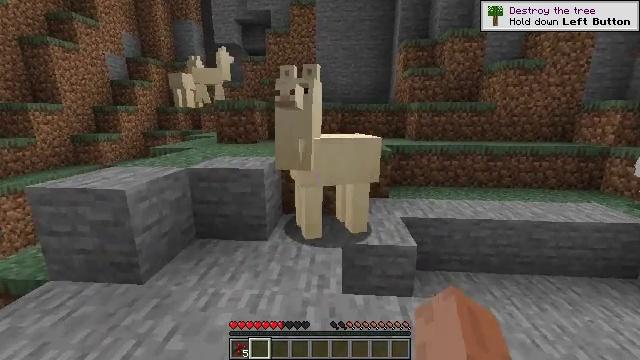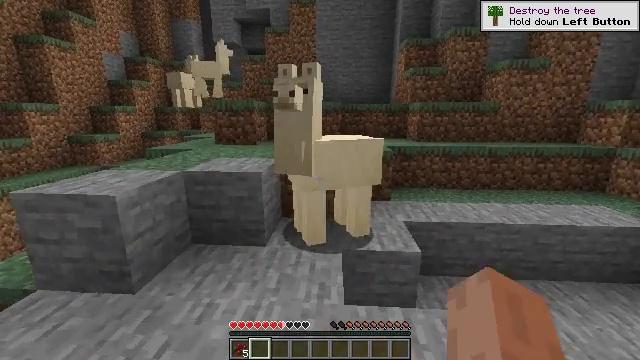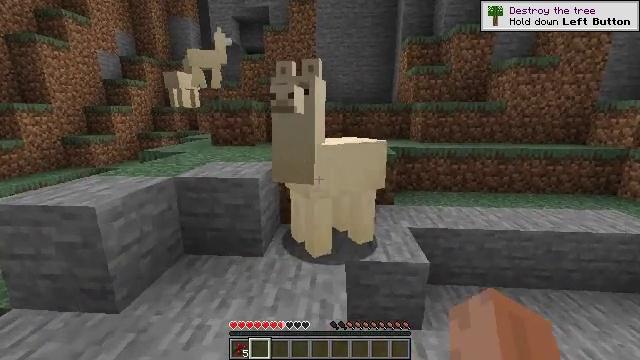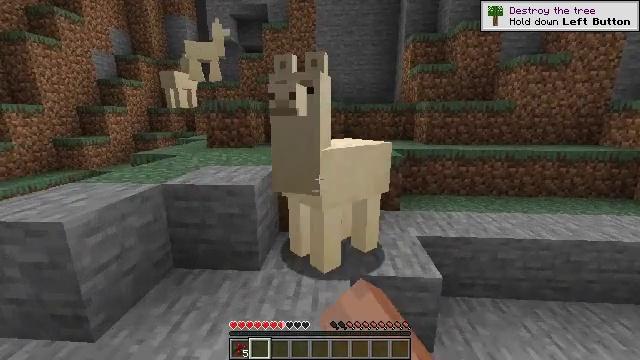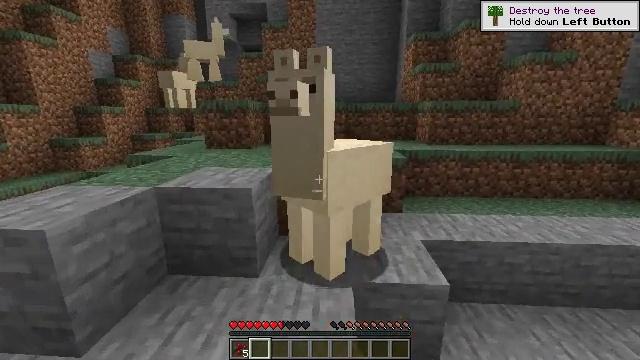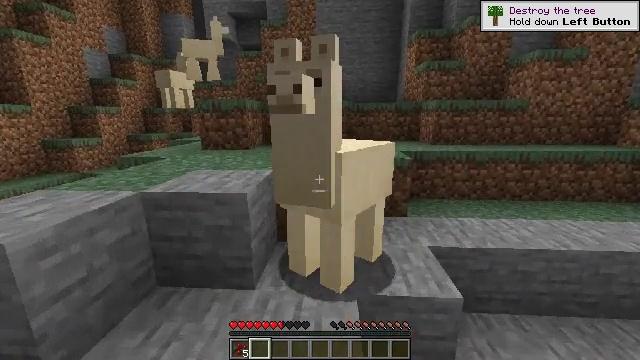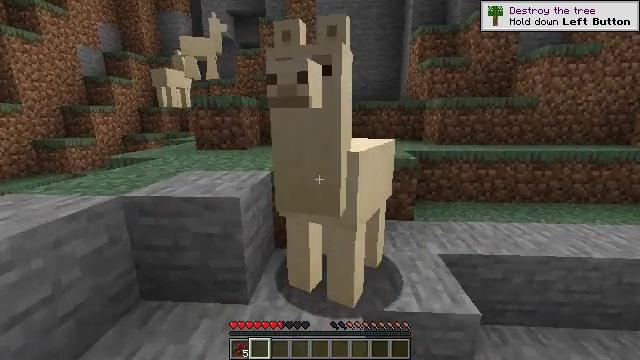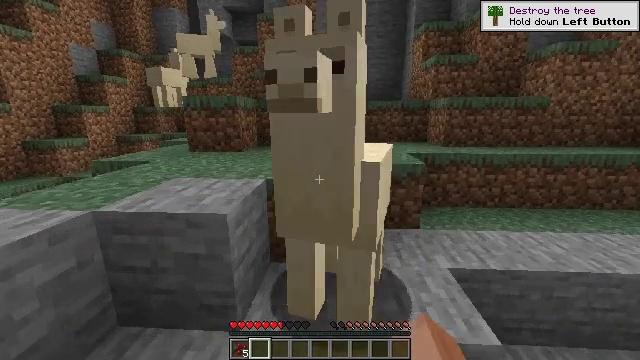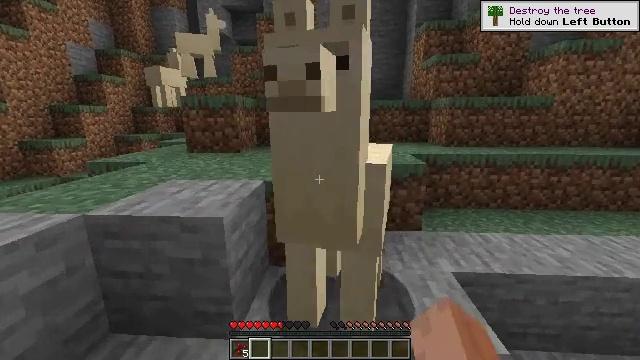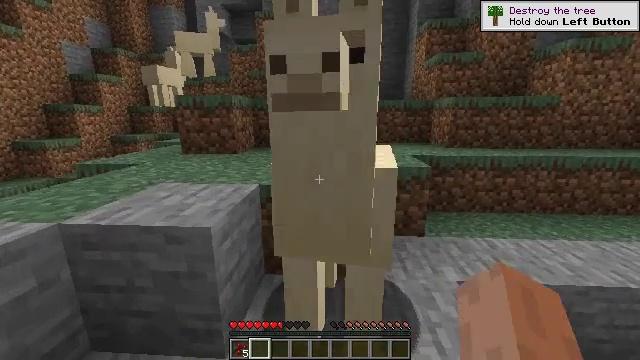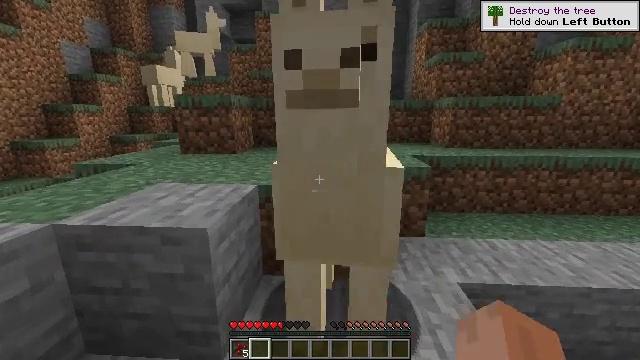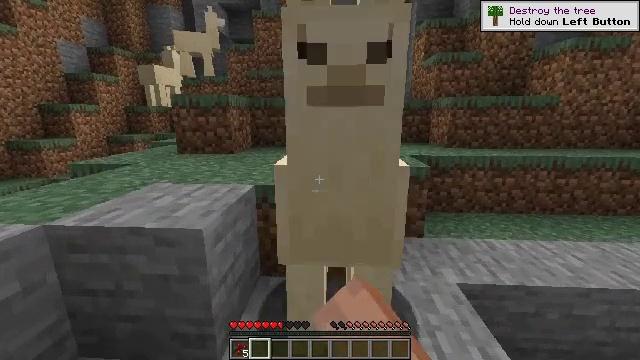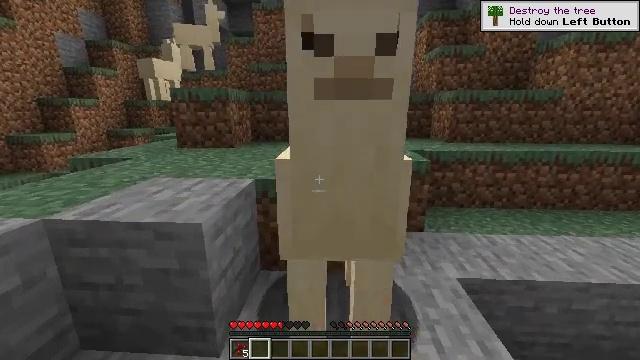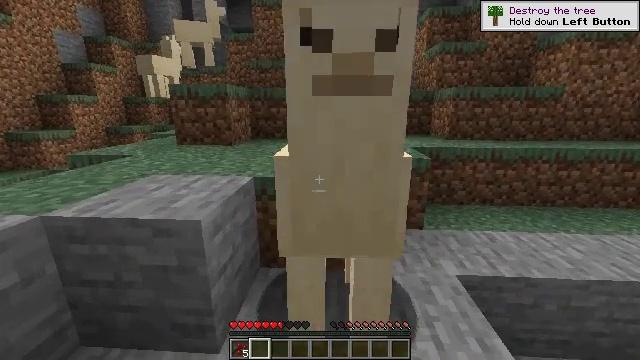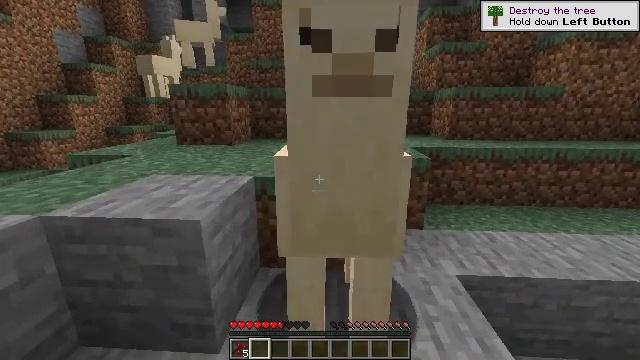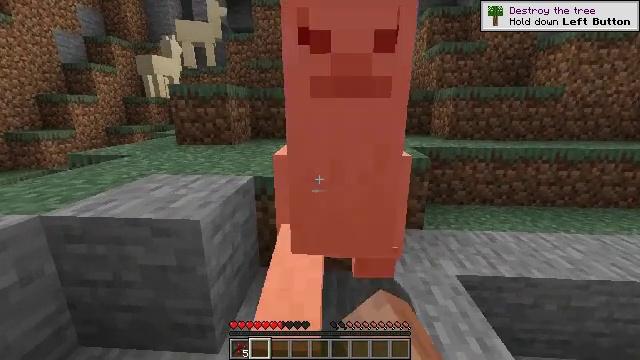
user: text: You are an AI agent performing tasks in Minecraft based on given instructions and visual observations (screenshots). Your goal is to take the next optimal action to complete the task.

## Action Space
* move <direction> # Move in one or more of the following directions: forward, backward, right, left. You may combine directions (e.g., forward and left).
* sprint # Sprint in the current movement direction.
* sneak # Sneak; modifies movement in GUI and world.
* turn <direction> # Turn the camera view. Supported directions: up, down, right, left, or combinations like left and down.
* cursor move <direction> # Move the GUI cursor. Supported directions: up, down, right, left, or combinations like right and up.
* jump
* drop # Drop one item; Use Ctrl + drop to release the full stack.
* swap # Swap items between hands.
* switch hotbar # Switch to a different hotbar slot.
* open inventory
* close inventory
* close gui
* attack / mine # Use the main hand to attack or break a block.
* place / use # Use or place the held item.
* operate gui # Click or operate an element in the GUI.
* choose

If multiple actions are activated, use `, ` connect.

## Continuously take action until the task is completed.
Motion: motion action
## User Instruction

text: Kill the llama.
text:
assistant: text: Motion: move forward
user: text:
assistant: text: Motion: move forward, attack / mine
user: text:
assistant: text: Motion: move forward, attack / mine
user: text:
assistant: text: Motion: move forward, attack / mine
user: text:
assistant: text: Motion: move forward, attack / mine
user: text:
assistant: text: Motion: move forward, attack / mine
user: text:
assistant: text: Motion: move forward, attack / mine
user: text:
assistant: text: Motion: attack / mine
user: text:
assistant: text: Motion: no_op
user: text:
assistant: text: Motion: attack / mine
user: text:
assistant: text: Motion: attack / mine
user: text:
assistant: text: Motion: turn down, attack / mine
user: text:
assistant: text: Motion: no_op
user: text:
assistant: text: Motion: attack / mine
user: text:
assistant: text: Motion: attack / mine
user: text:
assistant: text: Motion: turn right and down, attack / mine
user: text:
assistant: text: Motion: turn right and down
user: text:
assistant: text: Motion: move forward, attack / mine
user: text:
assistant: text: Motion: move forward, attack / mine
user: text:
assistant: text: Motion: move forward, attack / mine
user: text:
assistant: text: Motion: move forward
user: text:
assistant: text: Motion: move forward
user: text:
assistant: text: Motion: attack / mine
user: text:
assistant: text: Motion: attack / mine
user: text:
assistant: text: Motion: move forward
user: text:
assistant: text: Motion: move forward, attack / mine
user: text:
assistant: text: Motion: move forward, attack / mine
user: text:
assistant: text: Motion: move forward, attack / mine
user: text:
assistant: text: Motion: no_op
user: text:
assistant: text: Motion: no_op